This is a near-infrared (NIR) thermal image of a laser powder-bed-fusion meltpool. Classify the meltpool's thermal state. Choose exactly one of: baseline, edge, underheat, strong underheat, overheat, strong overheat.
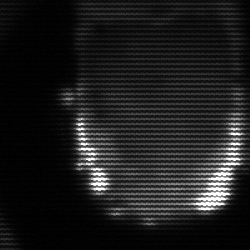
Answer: baseline